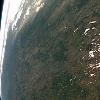
Label: land